三年级 · 度量几何学
把 2 个边长是 3 厘米的正方形拼成一个长方形, 这个长方形的周长是 ( )。
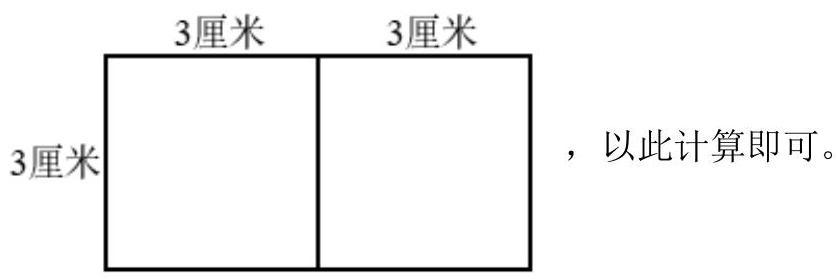
A. 18 厘米
B. 24 厘米
C. 36 厘米
答案: A
解析: A

【分析】 2 个边长是 3 厘米的正方形拼成一个长方形, 新长方形的长是 6 厘米, 宽是 3 厘米, 作图如下:

【详解】 新长方形的长是: $3+3=6$ (厘米)

宽是 3 厘米;

周长是: $(6+3) \times 2$

$=9 \times 2$

$=18($ 厘米 $)$

所以, 长方形的周长是 18 厘米

故答案为: A

【点睛】本题先找出拼成长方形的长、宽与原来小正方形的边长直接的关系, 再根据长方形的周长公式求解。